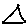
Label: triangle